Question: I have next function:
'''
private void getAllData()
{
HttpWebRequest request = HttpWebRequest.CreateHttp("http://webservice.com/wfwe");
request.BeginGetResponse(new AsyncCallback(GetResponsetStreamCallback), request);
}
void GetResponsetStreamCallback(IAsyncResult callbackResult)
{
HttpWebRequest request = (HttpWebRequest)callbackResult.AsyncState;
HttpWebResponse response = (HttpWebResponse)request.EndGetResponse(callbackResult);
using (StreamReader httpWebStreamReader = new StreamReader(response.GetResponseStream()))
{
string result = httpWebStreamReader.ReadToEnd();
GetApplications(result);
}
}
'''
And i fill in stack panels:
'''
private void GetApplications(string result)
{
var ApplicationsList = JsonConvert.DeserializeObject<List<Applications>>(result);
foreach (Applications A in ApplicationsList)
{
foreach (ApplicationRelation SCA in A.ApplicationRelations)
{
if (SCA.ApplicationSubcategory != null)
{
#region Fill Customer Research Stack
if (SCA.ApplicationSubcategory.subcategoryName == "Customer Research")
{
if (TestStack.Children.Count == 0)
{
ApplicationTile AT = FillDataForApplicationTile(SCA);
AT.Margin = new Thickness(5, 0, 5, 0);
TestStack.Children.Add(AT);
}
}
#endregion
}
}
}
}
'''
And code fails at:
if (TestStack.Children.Count == 0)
'''
GetApplications(await getAllData())
'''

Thanks it works, but i was looking for something like this:
//Modified your code:
'''
GetApplications(getAllData2().Result);
private async Task<string> getAllData2()
{
string uri = "http://webservice.com/wfe";
var client = new HttpClient();
HttpResponseMessage response = await client.GetAsync(uri);
var result = await response.Content.ReadAsStringAsync();
return result.ToString();
}
'''
But somehow my construction doesn't enter GetApplication function...
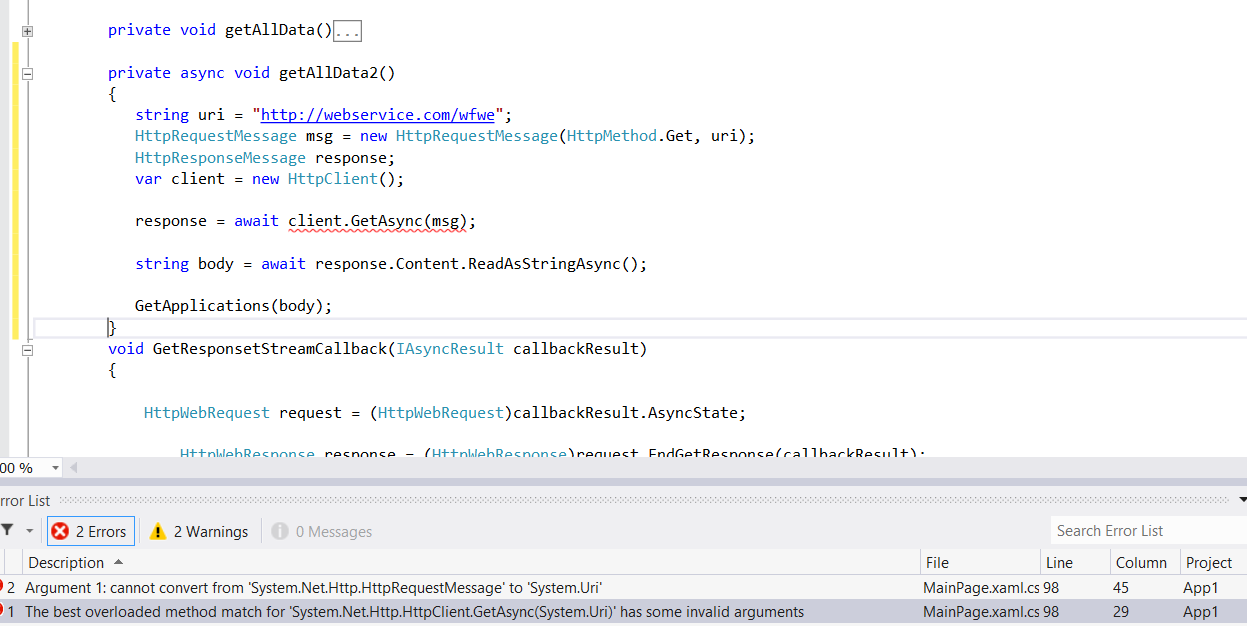
Answer: Try this.
'''
private async Task<string> getAllData()
{
string Result = "";
var http = new HttpClient();
var response = await http.GetAsync("http://webservice.com/wfwe"); // I am considering this URL gives me JSON
if (response.StatusCode == System.Net.HttpStatusCode.OK)
{
Result = await response.Content.ReadAsStringAsync(); // You will get JSON here
}
else
{
Result = response.StatusCode.ToString(); // Error while accesing the web service.
}
return Result;
}
private async Task GetApplications(string result)
{
var ApplicationsList = JsonConvert.DeserializeObject<List<Applications>>(result);
foreach (Applications A in ApplicationsList)
{
foreach (ApplicationRelation SCA in A.ApplicationRelations)
{
if (SCA.ApplicationSubcategory != null)
{
#region Fill Customer Research Stack
if (SCA.ApplicationSubcategory.subcategoryName == "Customer Research")
{
if (TestStack.Children.Count == 0)
{
// This will update your UI using UI thread
await Dispatcher.RunAsync(Windows.UI.Core.CoreDispatcherPriority.Normal, async () =>
{
ApplicationTile AT = FillDataForApplicationTile(SCA);
AT.Margin = new Thickness(5, 0, 5, 0);
TestStack.Children.Add(AT);
});
}
}
#endregion
}
}
}
}
'''